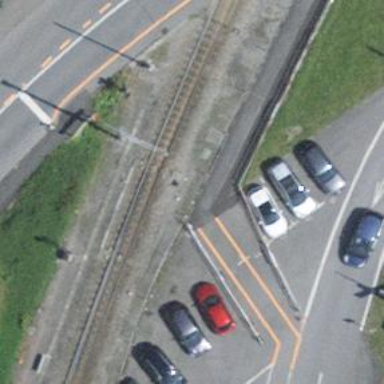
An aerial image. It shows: Railway switch.